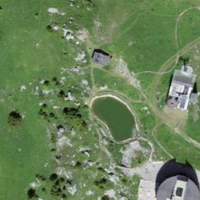
EUNIS habitat code: 23
Species observed at this site:
Bufo bufo
Silene dioica
Gentianella campestris
Papilio machaon
Melitaea diamina
Issoria lathonia
Vanessa cardui
Ichthyosaura alpestris
Aglais urticae
Pyrrhocorax graculus
Achillea millefolium